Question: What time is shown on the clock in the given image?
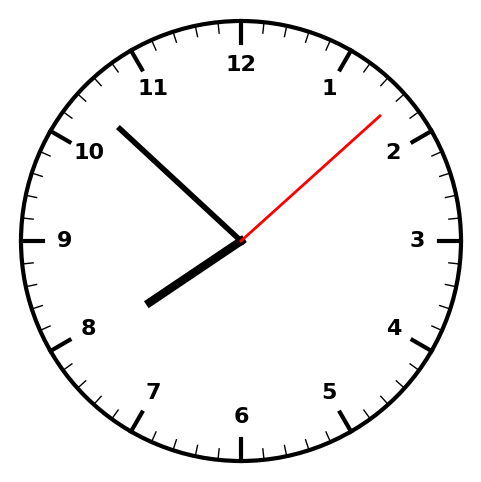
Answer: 07:52:08